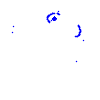
Particle: proton